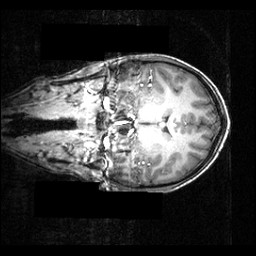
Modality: T1w
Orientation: coronal
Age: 22
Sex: female
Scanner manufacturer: siemens
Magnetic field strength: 3.951 T
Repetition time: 1.5 s
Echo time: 0.00335 s